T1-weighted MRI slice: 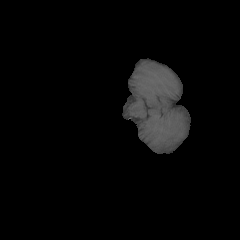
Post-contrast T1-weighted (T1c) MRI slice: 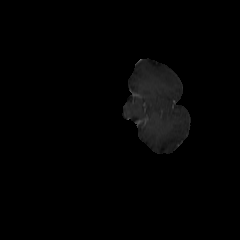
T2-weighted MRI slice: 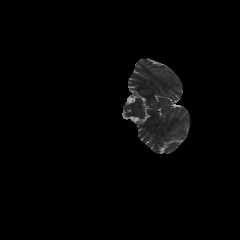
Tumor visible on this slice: no